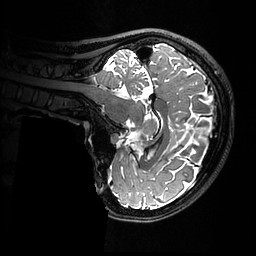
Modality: T2w
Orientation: sagittal
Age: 21
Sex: female
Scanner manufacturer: ge
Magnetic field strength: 3 T
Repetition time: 3.202 s
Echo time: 0.06609 s